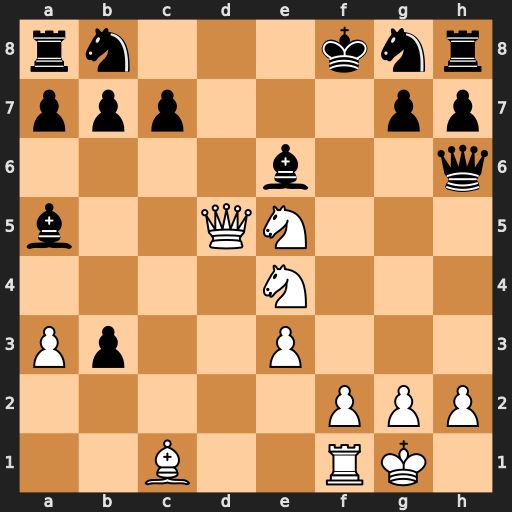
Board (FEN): rn3knr/ppp3pp/4b2q/b2QN3/4N3/Pp2P3/5PPP/2B2RK1
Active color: w
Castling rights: -
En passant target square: -
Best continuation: Qd8#